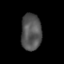
Tissue: lung
Cell type: Epithelial cells
Senescence score: 0.1871
Nuclear area (px): 729
Mean DAPI intensity: 83.923